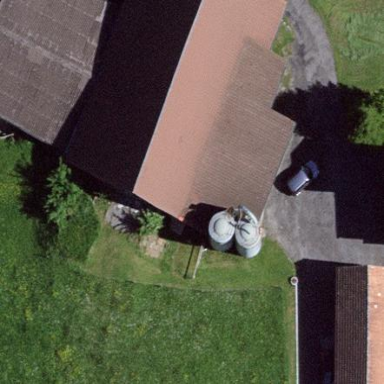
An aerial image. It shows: Farmyard in rural farm setting.